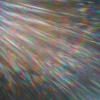
Label: sunburn